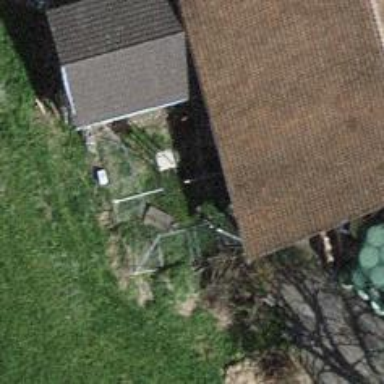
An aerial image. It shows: Farm.